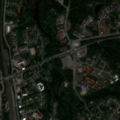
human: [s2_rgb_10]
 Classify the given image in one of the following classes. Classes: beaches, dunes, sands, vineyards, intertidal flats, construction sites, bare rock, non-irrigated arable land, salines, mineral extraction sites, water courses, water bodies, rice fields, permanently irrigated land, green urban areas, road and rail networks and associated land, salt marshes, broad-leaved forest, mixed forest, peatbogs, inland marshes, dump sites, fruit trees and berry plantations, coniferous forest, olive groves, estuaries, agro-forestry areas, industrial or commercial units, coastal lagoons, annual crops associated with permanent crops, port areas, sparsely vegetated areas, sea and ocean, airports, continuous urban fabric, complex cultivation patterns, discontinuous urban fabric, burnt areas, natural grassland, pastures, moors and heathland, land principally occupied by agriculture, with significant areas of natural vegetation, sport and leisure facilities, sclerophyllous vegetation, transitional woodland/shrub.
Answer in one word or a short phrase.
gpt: discontinuous urban fabric, industrial or commercial units, green urban areas, water bodies